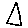
Label: triangle